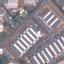
Label: Industrial